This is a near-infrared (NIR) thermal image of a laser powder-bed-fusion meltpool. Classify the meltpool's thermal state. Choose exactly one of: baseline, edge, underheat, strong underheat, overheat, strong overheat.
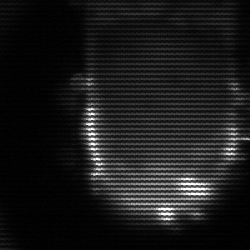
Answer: baseline